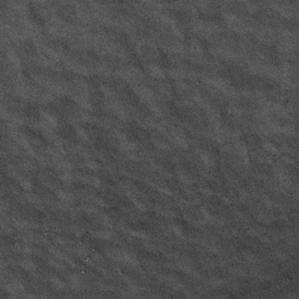
Label: frost